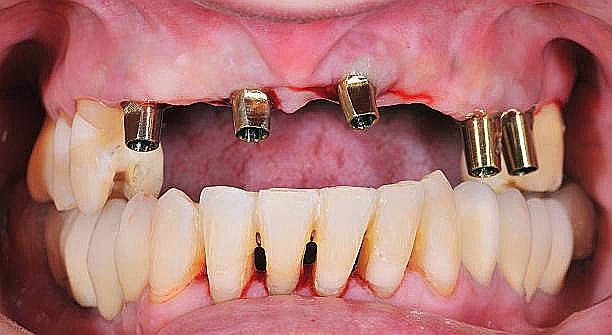
Condition: hypodontia